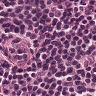
Metastatic tissue present: no